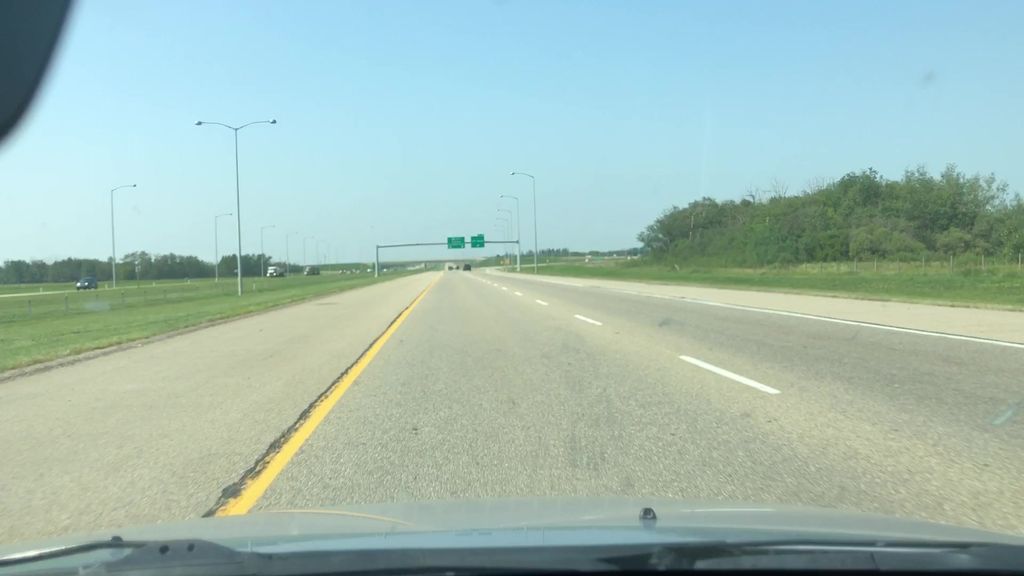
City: edmonton